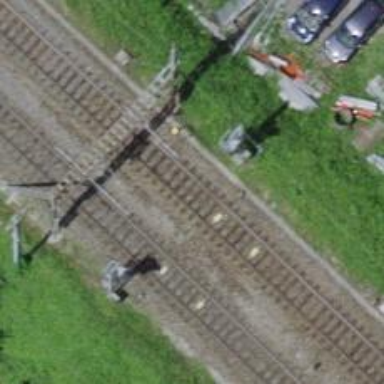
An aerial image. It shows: Railway signal.